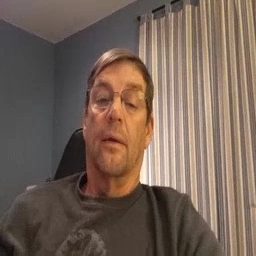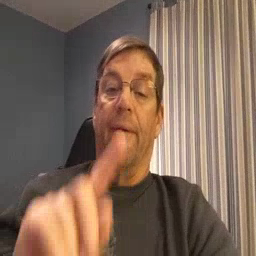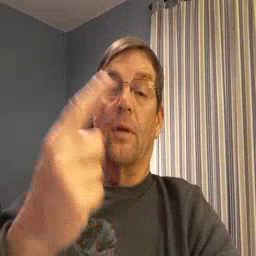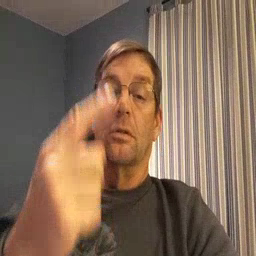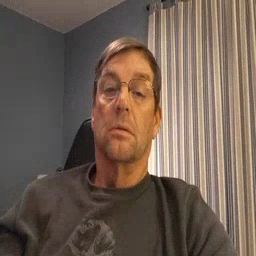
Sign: first